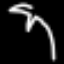
Label: palm tree